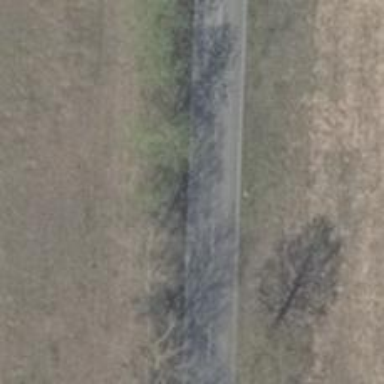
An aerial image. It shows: Tertiary road with asphalt surface and lane markings.